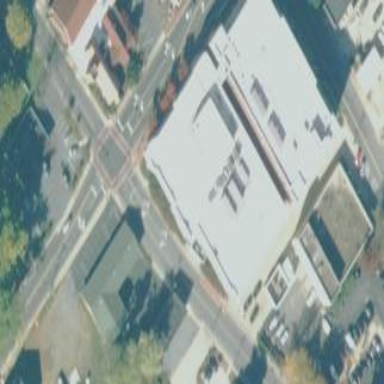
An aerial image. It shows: Police building.